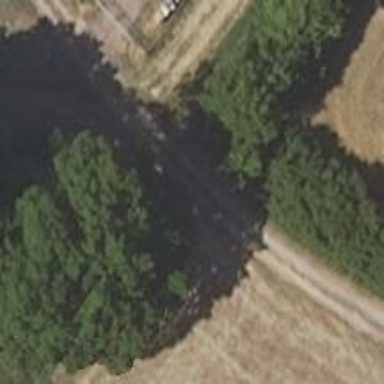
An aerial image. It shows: Culvert tunnel.